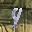
Label: 4